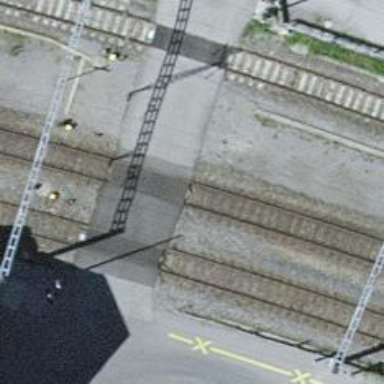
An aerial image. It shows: Full barrier level crossing along the railway.